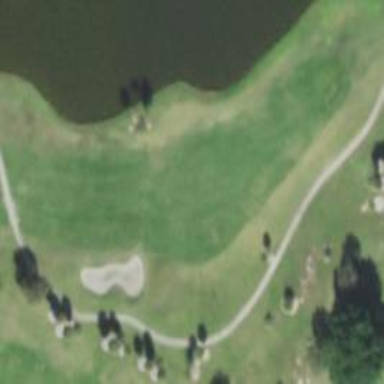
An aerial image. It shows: View of golf hole.